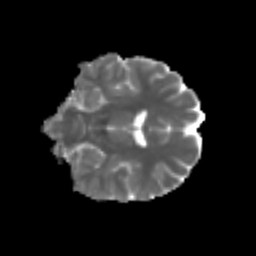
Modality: MD
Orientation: coronal
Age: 47
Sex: male
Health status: healthy
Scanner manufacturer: siemens
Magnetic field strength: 3 T
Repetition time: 3.6 s
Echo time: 0.092 s